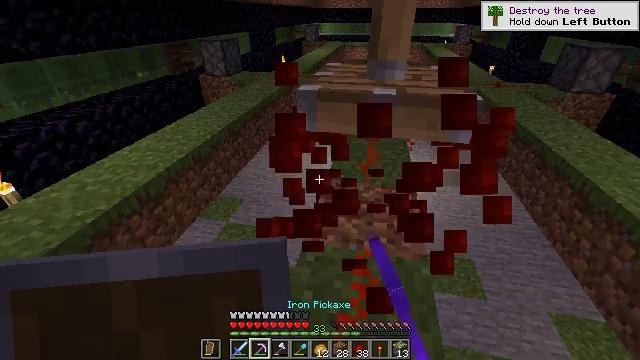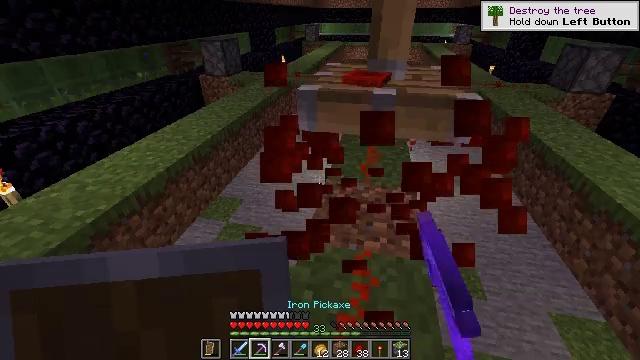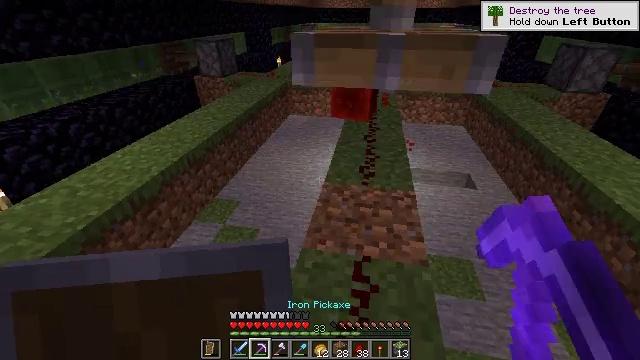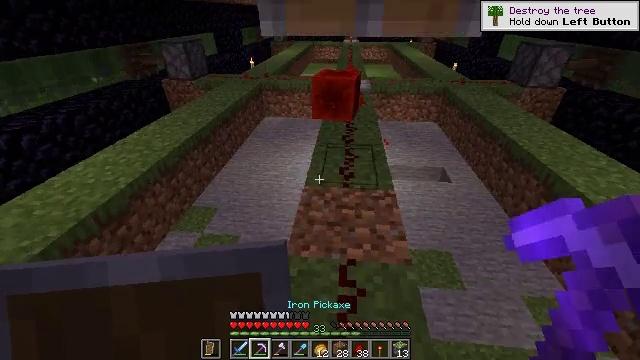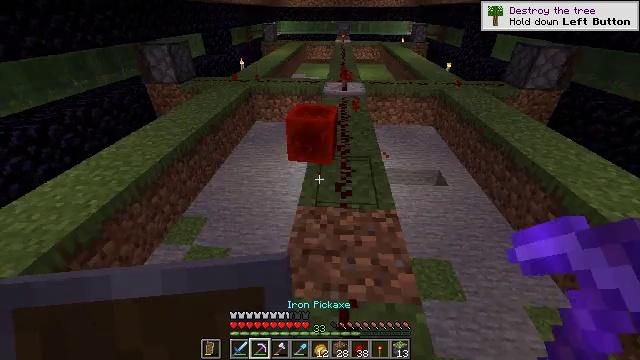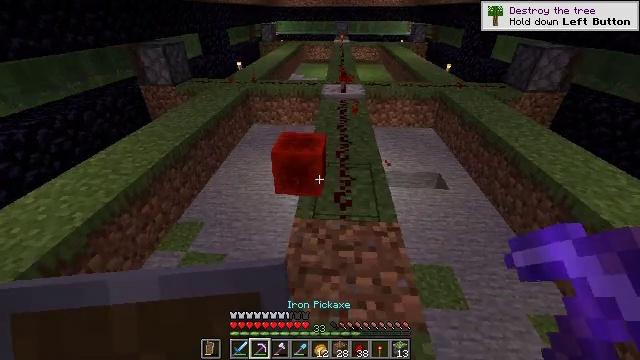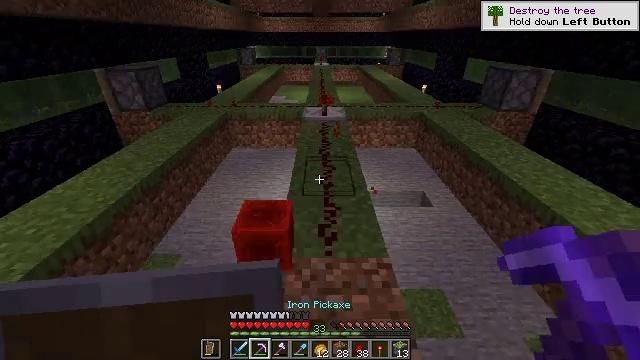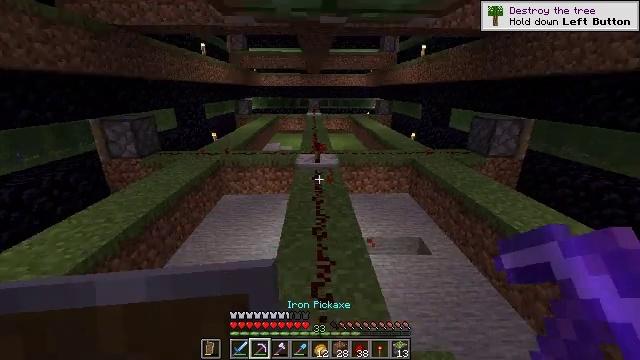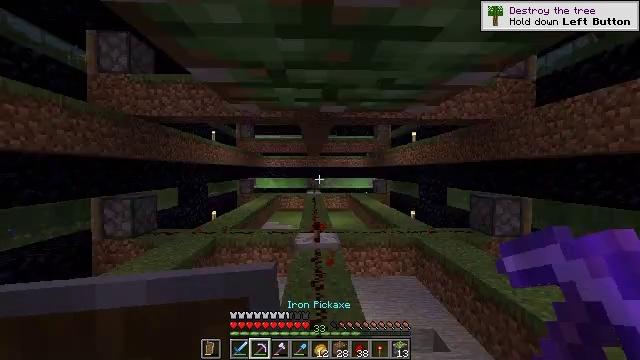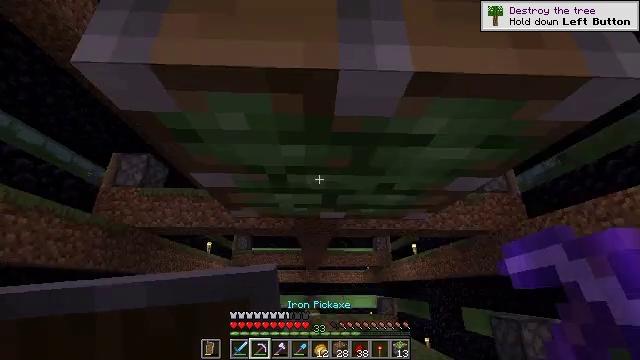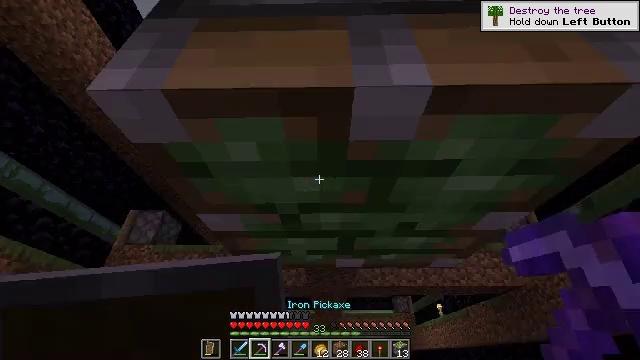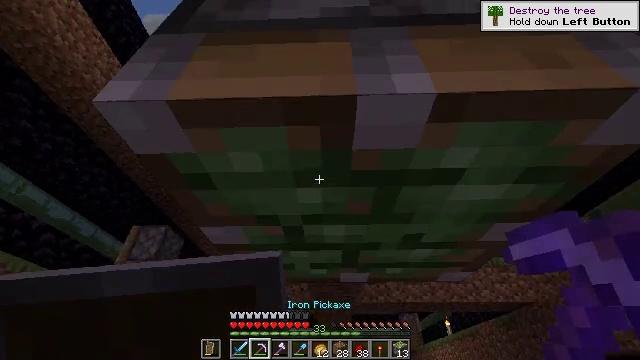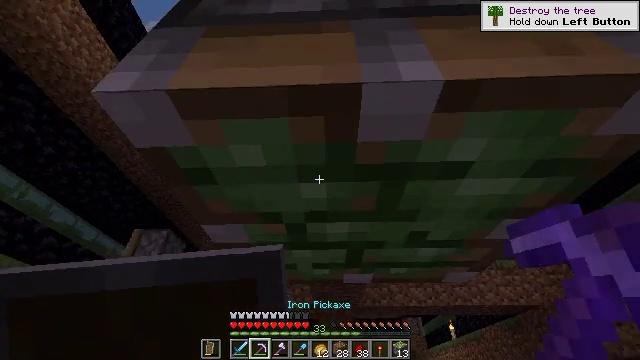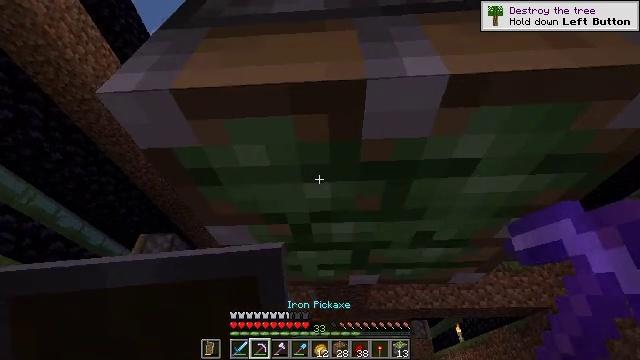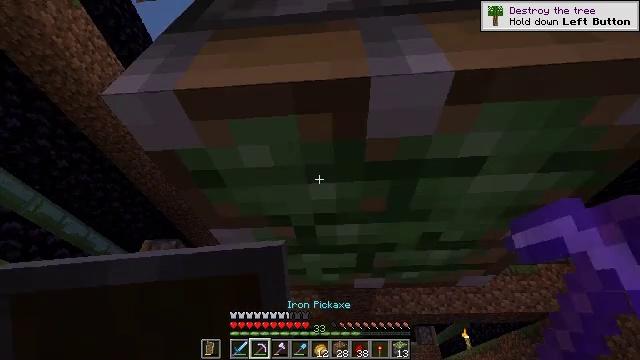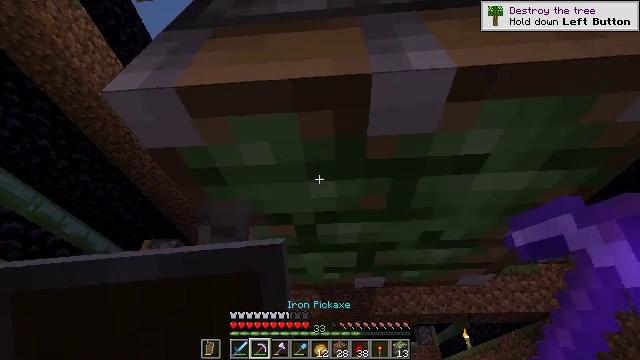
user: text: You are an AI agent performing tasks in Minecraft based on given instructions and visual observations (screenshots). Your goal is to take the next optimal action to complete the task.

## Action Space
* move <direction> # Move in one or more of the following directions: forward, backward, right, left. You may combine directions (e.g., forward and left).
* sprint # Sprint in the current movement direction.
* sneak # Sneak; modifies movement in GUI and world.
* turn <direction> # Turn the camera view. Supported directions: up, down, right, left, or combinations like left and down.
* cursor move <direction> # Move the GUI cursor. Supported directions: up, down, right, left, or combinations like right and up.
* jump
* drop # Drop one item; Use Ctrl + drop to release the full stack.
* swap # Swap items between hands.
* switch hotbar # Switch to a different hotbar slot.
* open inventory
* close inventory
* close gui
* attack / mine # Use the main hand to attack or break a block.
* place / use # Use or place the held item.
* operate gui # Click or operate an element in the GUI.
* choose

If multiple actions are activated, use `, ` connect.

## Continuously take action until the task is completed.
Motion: motion action
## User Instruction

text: Gather the sticky piston from a redstone contraption.
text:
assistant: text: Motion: no_op
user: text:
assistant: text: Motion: move forward
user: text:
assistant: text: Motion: move forward, turn right
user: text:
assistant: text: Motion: move forward, turn right
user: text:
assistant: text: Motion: move forward
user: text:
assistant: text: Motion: move forward, turn right and up
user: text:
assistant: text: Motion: move forward, turn right and up
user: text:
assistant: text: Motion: turn up
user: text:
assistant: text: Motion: turn up
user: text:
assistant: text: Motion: turn left and up
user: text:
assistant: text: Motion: turn up
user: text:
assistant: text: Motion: no_op
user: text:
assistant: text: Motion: turn left
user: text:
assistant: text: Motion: turn up
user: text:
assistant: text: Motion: attack / mine
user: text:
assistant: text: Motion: attack / mine
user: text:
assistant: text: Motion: attack / mine
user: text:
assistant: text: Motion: attack / mine
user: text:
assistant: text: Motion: attack / mine
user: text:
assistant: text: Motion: attack / mine
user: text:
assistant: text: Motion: attack / mine
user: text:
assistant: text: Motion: move back, attack / mine
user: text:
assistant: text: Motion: move back, attack / mine
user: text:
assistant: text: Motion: move back, turn down, attack / mine
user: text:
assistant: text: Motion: move back, turn down, attack / mine
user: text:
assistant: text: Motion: attack / mine